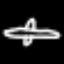
Label: airplane